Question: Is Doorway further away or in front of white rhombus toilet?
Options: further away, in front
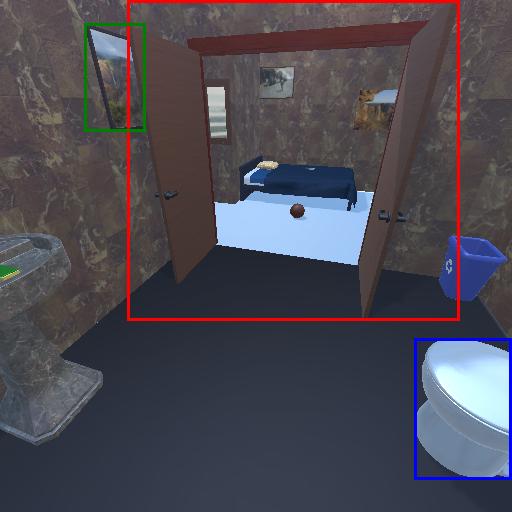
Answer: further away